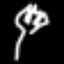
Label: fork